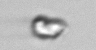
Label: detritus_transparent